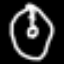
Label: clock